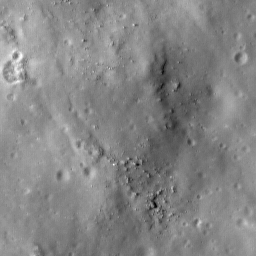
Host type: background_regolith
Lunar coordinates: latitude nan, longitude nan